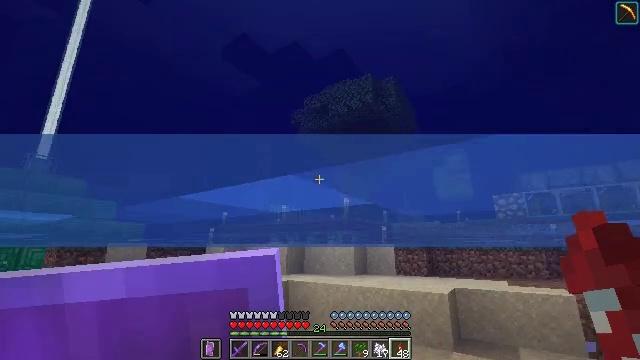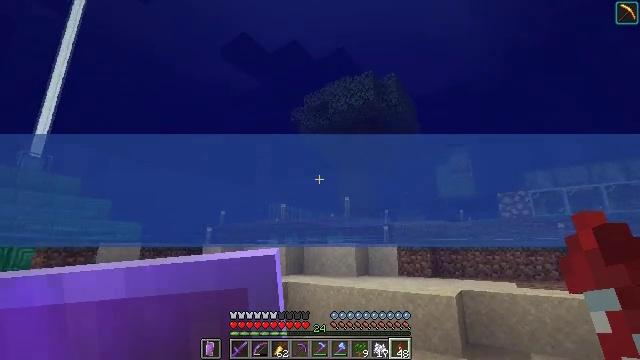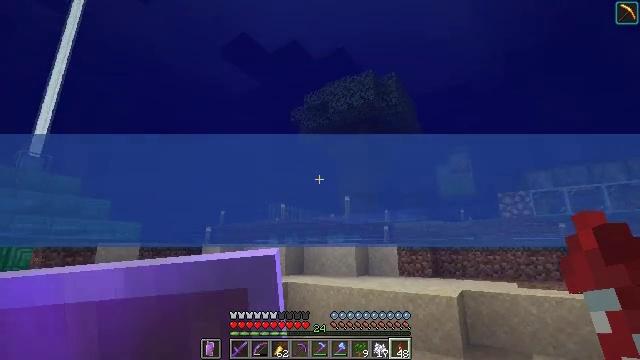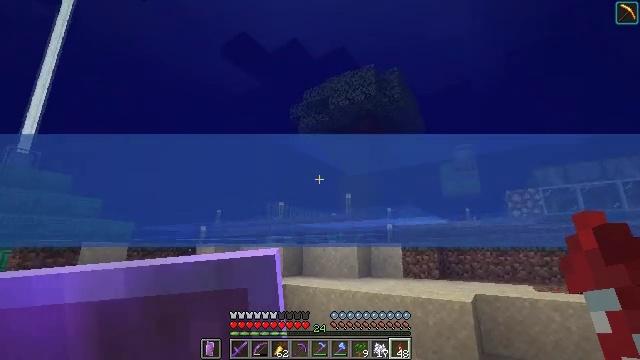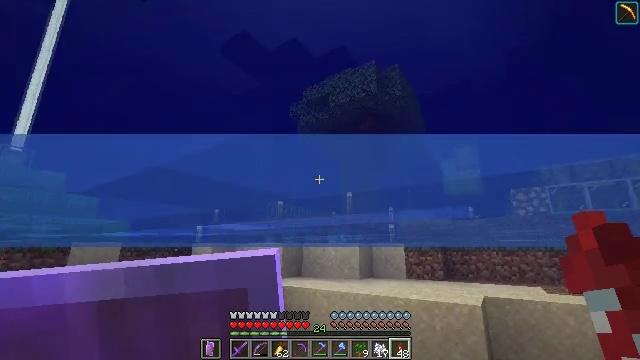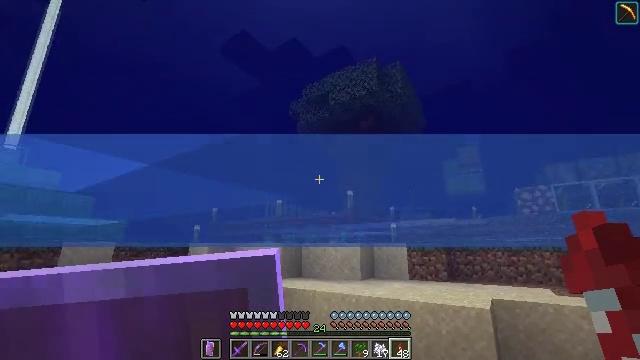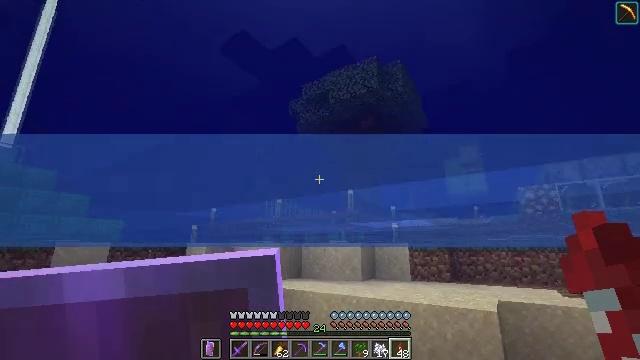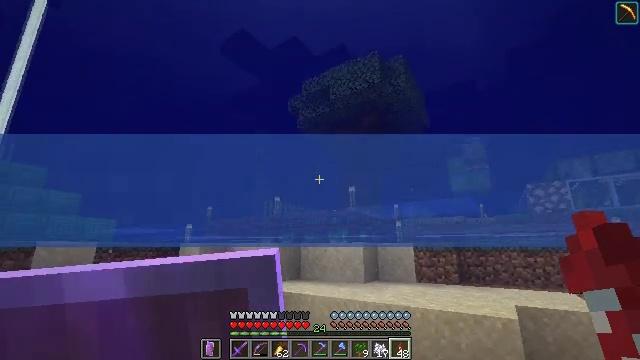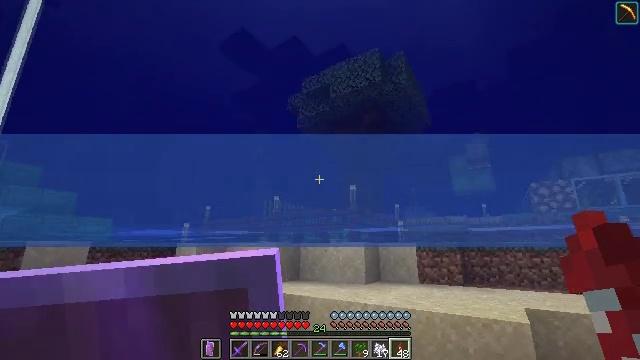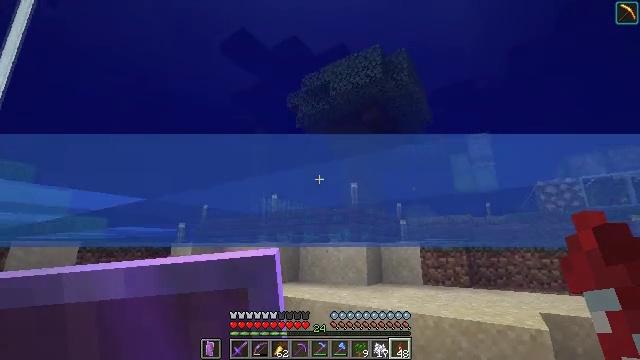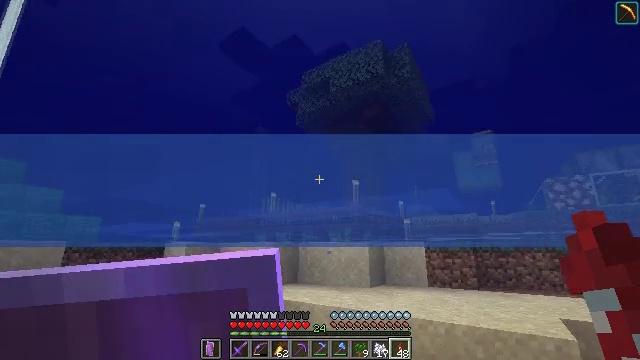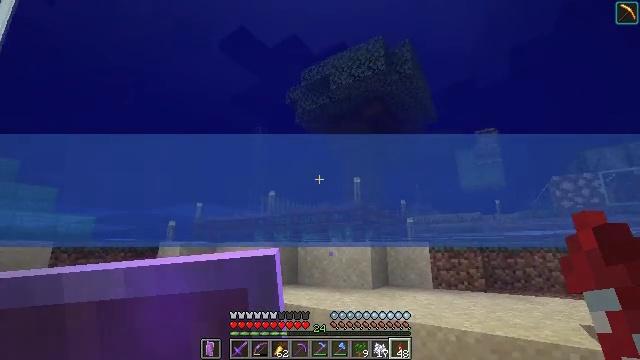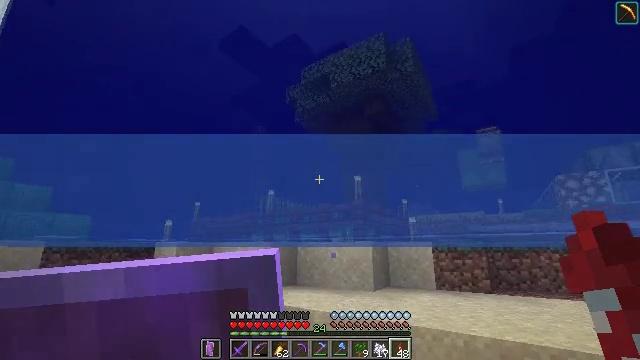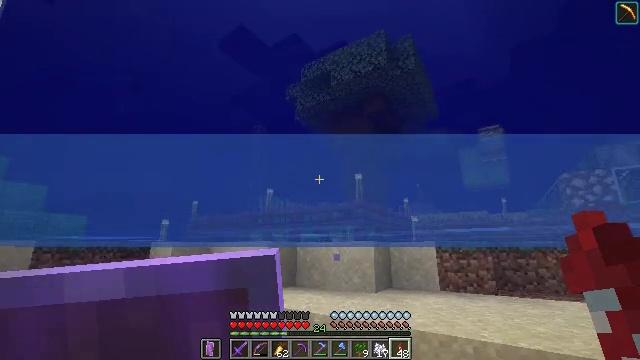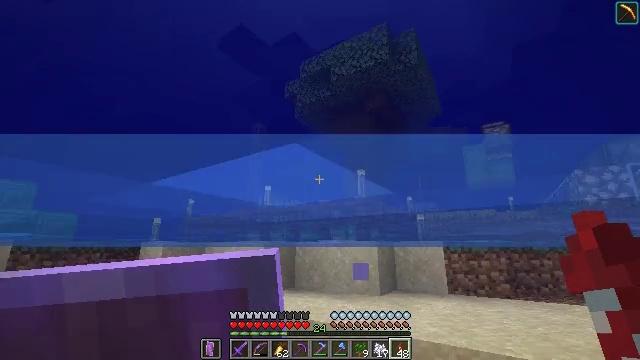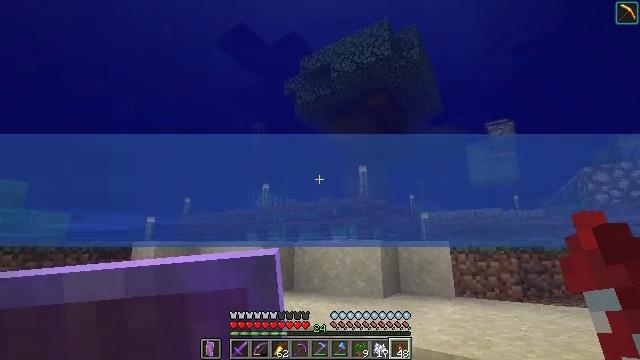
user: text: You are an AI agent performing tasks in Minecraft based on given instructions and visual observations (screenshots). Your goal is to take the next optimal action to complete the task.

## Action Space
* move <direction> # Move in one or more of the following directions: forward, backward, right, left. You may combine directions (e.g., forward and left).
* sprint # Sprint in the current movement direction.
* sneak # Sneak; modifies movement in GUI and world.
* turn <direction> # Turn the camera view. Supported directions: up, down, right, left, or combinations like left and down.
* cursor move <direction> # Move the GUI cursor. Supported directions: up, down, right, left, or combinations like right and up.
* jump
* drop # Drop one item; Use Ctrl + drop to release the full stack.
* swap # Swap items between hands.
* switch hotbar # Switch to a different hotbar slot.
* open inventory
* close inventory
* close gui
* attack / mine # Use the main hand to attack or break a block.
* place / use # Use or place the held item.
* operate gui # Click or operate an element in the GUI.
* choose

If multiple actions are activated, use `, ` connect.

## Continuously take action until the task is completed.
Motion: motion action
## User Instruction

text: Break the dark oak log in the forest.
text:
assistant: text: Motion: move forward, sprint
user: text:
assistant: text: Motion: move forward, sprint
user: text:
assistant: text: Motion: move forward, sprint
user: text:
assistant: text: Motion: move forward, sprint
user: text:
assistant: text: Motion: move forward, sprint
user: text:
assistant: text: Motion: move forward, sprint
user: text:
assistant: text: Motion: move forward, sprint
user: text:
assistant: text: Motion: move forward, sprint
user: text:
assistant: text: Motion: move forward, sprint
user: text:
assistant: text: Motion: move forward, sprint
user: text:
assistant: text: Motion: move forward, sprint
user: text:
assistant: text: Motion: move forward, sprint
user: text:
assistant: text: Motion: move forward, sprint
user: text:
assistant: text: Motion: move forward, sprint
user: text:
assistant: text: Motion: move forward, sprint
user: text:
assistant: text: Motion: move forward, sprint
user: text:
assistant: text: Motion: move forward, sprint
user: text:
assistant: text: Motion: move forward, sprint, turn left
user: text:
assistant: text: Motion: move forward, sprint, turn left
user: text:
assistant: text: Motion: move forward, sprint
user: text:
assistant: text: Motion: move forward, sprint
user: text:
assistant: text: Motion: move forward, sprint
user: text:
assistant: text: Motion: move forward, sprint
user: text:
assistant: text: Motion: move forward, sprint
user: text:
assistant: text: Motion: move forward, sprint, turn left
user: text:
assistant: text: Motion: move forward, sprint, turn left
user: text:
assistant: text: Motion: move forward, sprint, turn left
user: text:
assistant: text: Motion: move forward, sprint, turn left, jump
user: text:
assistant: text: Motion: move forward, sprint, jump
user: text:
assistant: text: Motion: move forward, sprint, turn left, jump